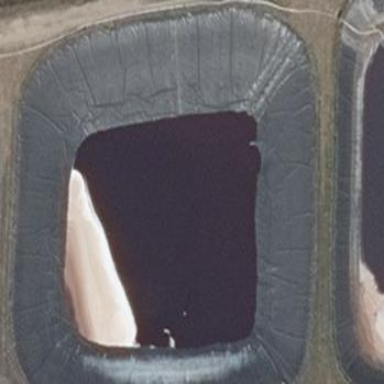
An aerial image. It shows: Reservoir surrounded by water.